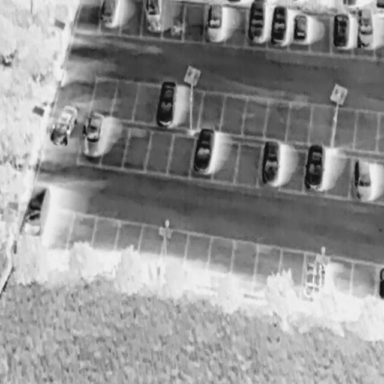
There are 16 objects shown in the infrared image, including 15 Cars, and an OtherVehicle.